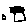
Label: tree